Question: I'm writing a 'Bot' for 'Telegram' using 'Python' (<URL> and 'Google App Engine'.
I created a 'Datastore' where I store how often a User has send something in a Chat and I update a Counter to prevent spam by saying 'If Counter > x don't answer'.
'''
class SpamFilterDB(ndb.Model):
UserID = ndb.IntegerProperty()
ChatID = ndb.IntegerProperty()
Counter = ndb.IntegerProperty()
'''
Some example data:

Now I want to decrease the Counter for all Users by x at some defined time (e.g. ever day) again to allow Users to use the Bot again.
How to do that?
Note: I would say my Python skills are still on a beginner level.
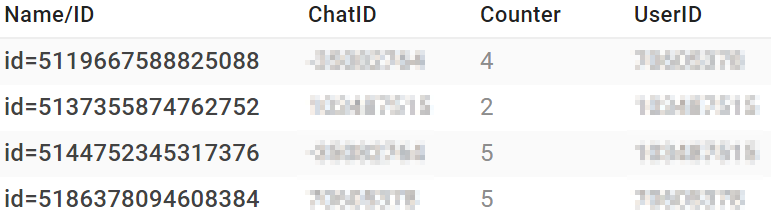
Answer: You can set up a <URL> that will query a special URL in your application on a given schedule. In your handler for the URL, you can decrease the counter.